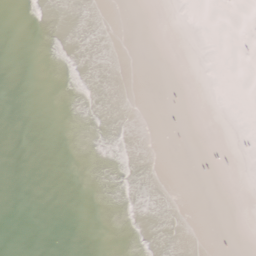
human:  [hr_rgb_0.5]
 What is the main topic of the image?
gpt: beach